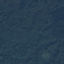
Land use / land cover: Forest